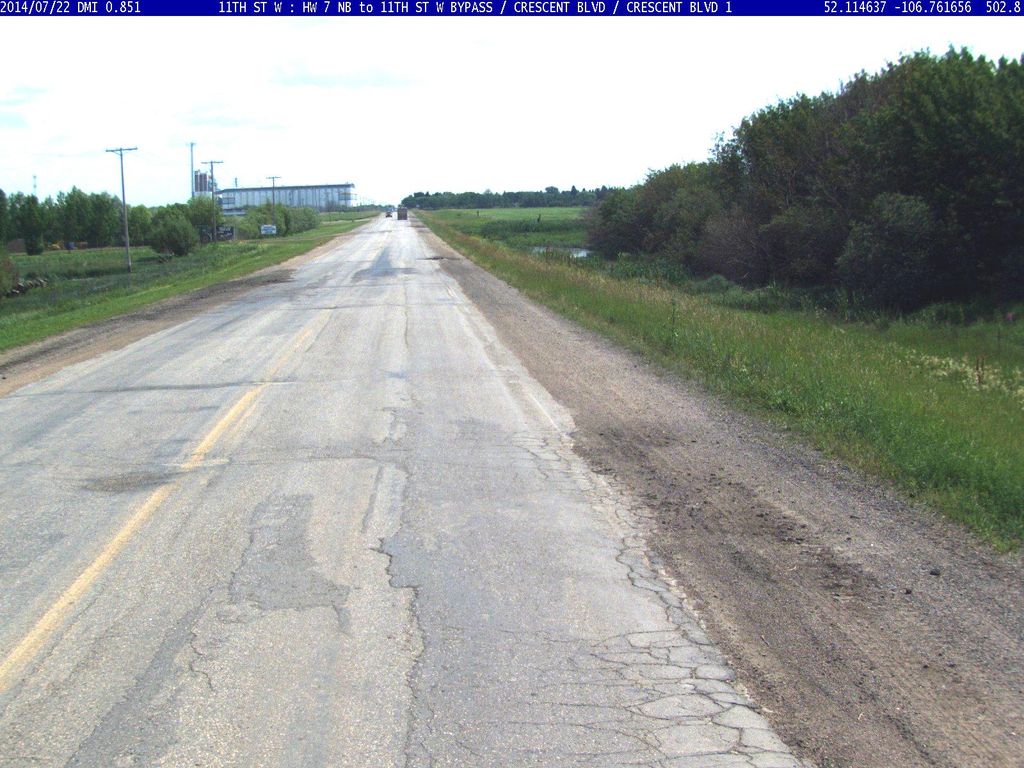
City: saskatoon